Question: I have the follow JSON
'''
[
{
"Codigo": "101"
},
{
"Codigo": "111"
},
{
"Codigo": "117"
}
]
'''
And I have 2 code to set values in a 'Spinner' but not one work
Using a list to set the value in a Spinner
'''
JSONObject myjson;
JSONArray the_json_array;
try {
myjson = new JSONObject(myJson);
the_json_array = myjson.getJSONArray("Codigo");
List <String> list = new ArrayList<String>();
for (int i = 0; i < the_json_array.length(); i++) {
JSONObject another_json_object = the_json_array.getJSONObject(i);
list.add(String.valueOf(another_json_object));
}
ArrayAdapter<String> dataAdapter = new ArrayAdapter<String>(FormularioCompletoActivity.this,
android.R.layout.simple_spinner_item, list);
dataAdapter.setDropDownViewResource(android.R.layout.simple_spinner_dropdown_item);
clasificacion.setAdapter(dataAdapter);
} catch (JSONException e) {
// TODO Auto-generated catch block
e.printStackTrace();
}
'''
I code doens't set the value of the list in the spinner, the spinner is null, without data
In this part I use 'Gson' and 'TypeToken' with own adapter to set the value.
'''
List<ClasificacionModel> list;
Type happyCollection = new TypeToken<Collection<ClasificacionModel>>() {}.getType();
list = new Gson().fromJson(myJSon, happyCollection);
_adapter = new ClasificacionAdapter(FormularioCompletoActivity.this, R.layout.sherlock_spinner_item, list);
_adapter.setDropDownViewResource(android.R.layout.simple_spinner_dropdown_item);
clasificacion.setAdapter(_adapter);
'''
Xml
'''
<LinearLayout xmlns:android="http://schemas.android.com/apk/res/android"
android:layout_width="match_parent"
android:layout_height="match_parent"
android:orientation="vertical" >
<TextView
android:id="@+id/clasificacion"
android:layout_width="wrap_content"
android:layout_height="wrap_content"
/>
</LinearLayout>
'''
Model
'''
public class ClasificacionModel {
public String Codigo;
public String getCodigo() {
return Codigo;
}
public void setCodigo(String codigo) {
Codigo = codigo;
}
}
'''
but this happen

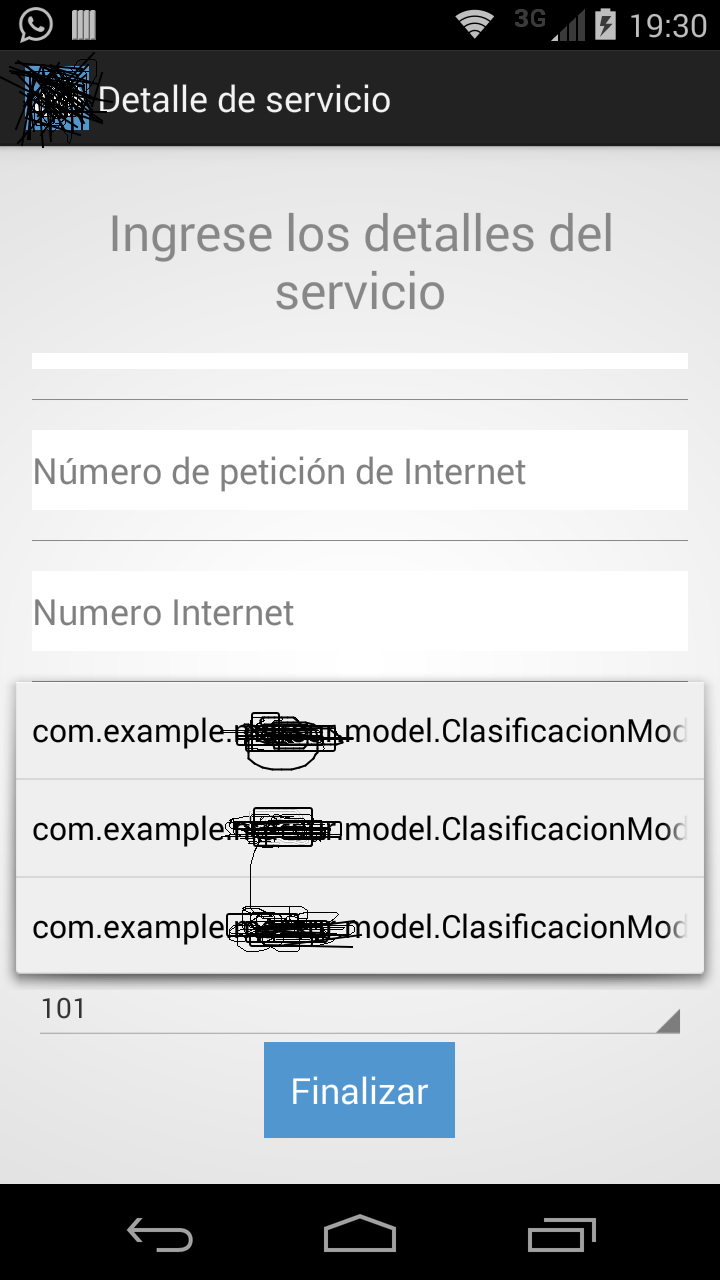
Answer: You need to override 'toString()' in your 'ClasificacionModel'
Example using gson
'''
public class ClasificacionModel {
public String Codigo;
@Override
public String toString() {
// TODO Auto-generated method stub
return Codigo;
}
}
'''
Then
'''
Spinner spinner = (Spinner) findViewById(R.id.yourspinnerid);
List<ClasificacionModel> list;
Type happyCollection = new TypeToken<Collection<ClasificacionModel>>() {}.getType();
list = new Gson().fromJson(myjson, happyCollection);
ArrayAdapter<ClasificacionModel> dataAdapter = new ArrayAdapter<ClasificacionModel>(this,
android.R.layout.simple_spinner_item, list);
dataAdapter.setDropDownViewResource(android.R.layout.simple_spinner_dropdown_item);
spinner.setAdapter(dataAdapter);
'''
The above uses a 'ArrayAdapter'. You can use a Custom ArrayAdapter if you need to.
Snap

Your First Method is wrong
'''
myjson = new JSONObject(myJson);
'''
Your json is a 'JSONArray'